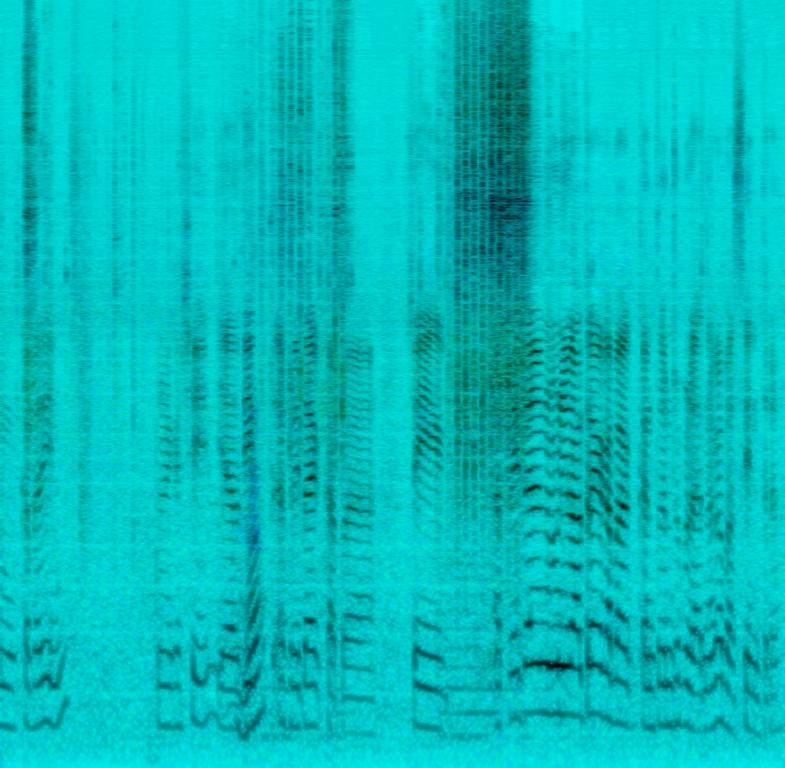
The low quality recording features a flat male vocal talking, after which there is a shimmering tambourine being played. The recording is noisy and the stereo image is unbalanced, as the audio is slightly leaning towards the right channel of the stereo image.